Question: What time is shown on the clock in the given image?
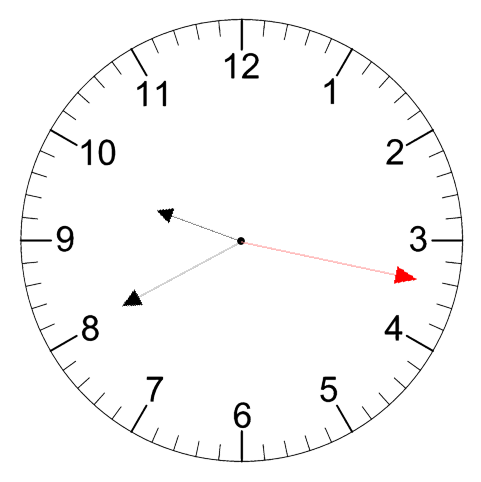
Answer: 09:40:17